Question: I am trying to import this data from a CSV file
'''
location scale
0.90109 0.63551
0.59587 0.65525
0.80460 0.64227
0.65178 0.65198
0.76307 0.64503
0.52575 0.65915
0.41322 0.66496
0.30059 0.67022
0.21620 0.67382
0.17404 0.67552
-0.05027 0.68363
-0.0782 0.68454
'''
Using this code.
'''
test=[]
import csv
f=open("data.csv")
for row in csv.reader(f):
test.append(row)
'''
But when I open the test file, I am getting some \xao encodings. Can you tell me how to fix this?
All I want to do is perform some operations on the data after importing into a variable.

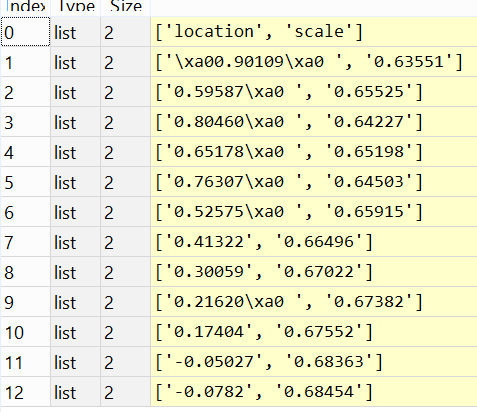
Answer: Your input file appears to contain some <URL>. Remove those from the file and try again.